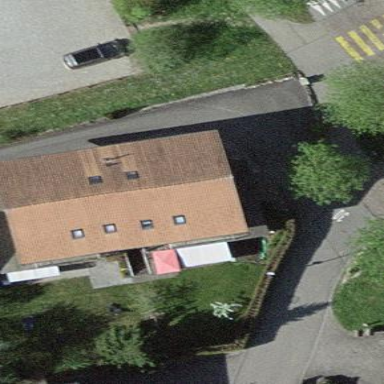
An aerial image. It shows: Gabled roof on residential building.